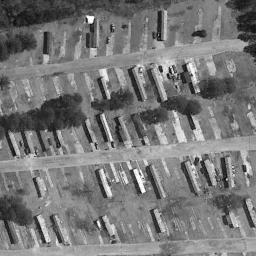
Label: mobile_home_park